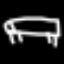
Label: bed